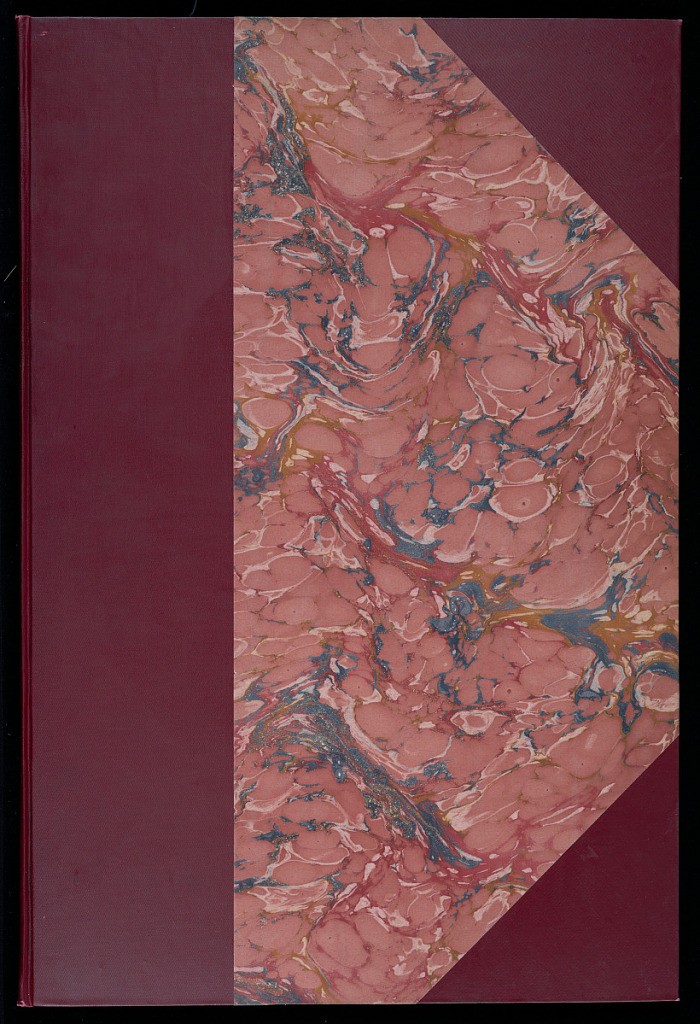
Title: Album of Prints: Berlines by Janel and Two Other Coaches
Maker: Janel, French, active 18th century
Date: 1760-1790
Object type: Album
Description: Album of prints containing cahier E (6 prints) from a series of coaches designed by Janel in the second half of the eighteenth century. The album also contains two coaches by an anonymous artist.